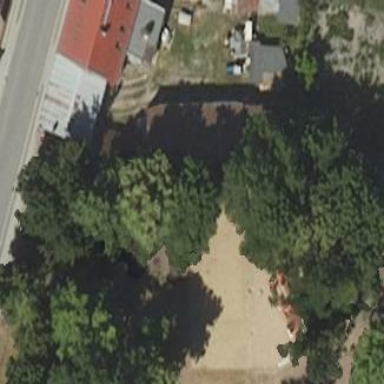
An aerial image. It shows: Playground area for leisure land.